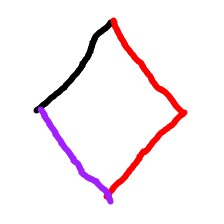
Shape: rhombus